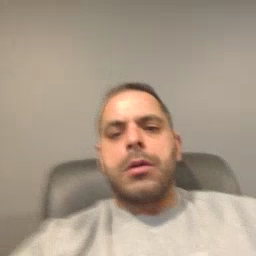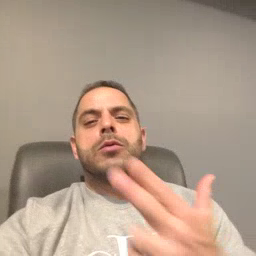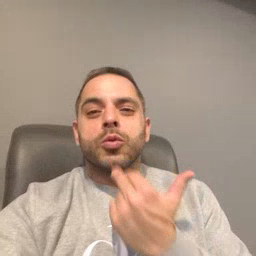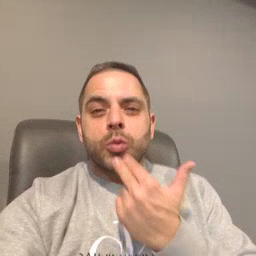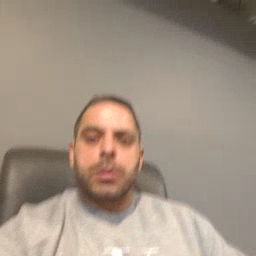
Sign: cute